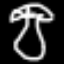
Label: mushroom